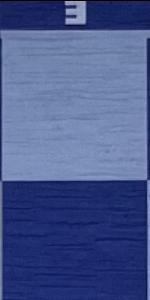
Label: Empty